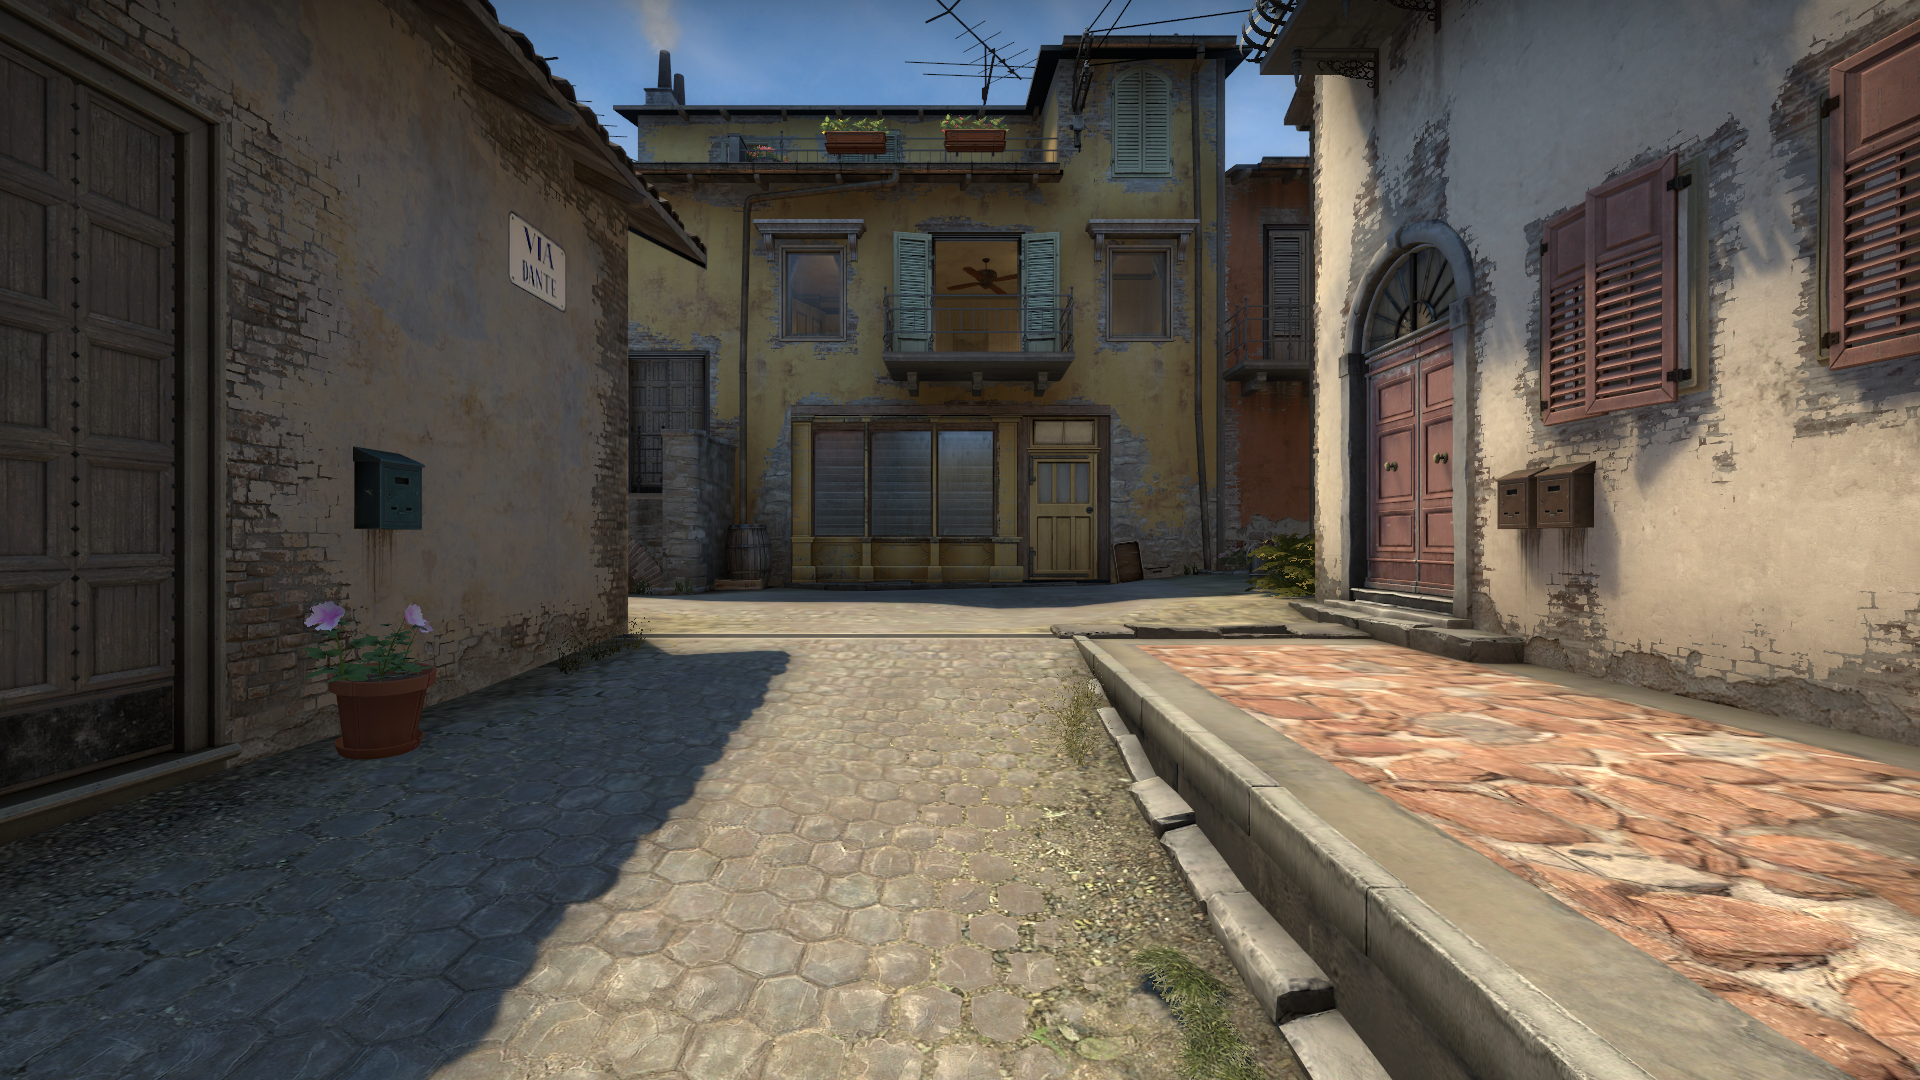
Map: de_inferno